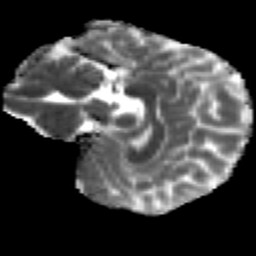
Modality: MD
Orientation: sagittal
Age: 27
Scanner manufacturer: siemens
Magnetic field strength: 3 T
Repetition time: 2.2 s
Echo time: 0.084 s